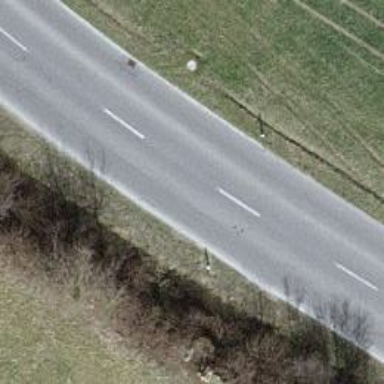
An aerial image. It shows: Tertiary road.